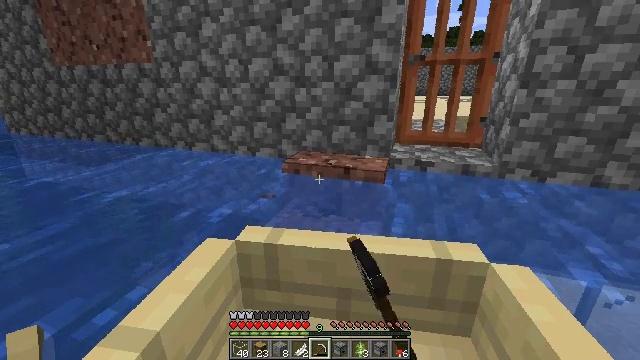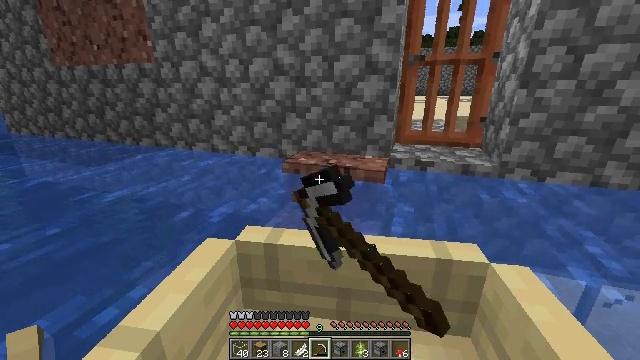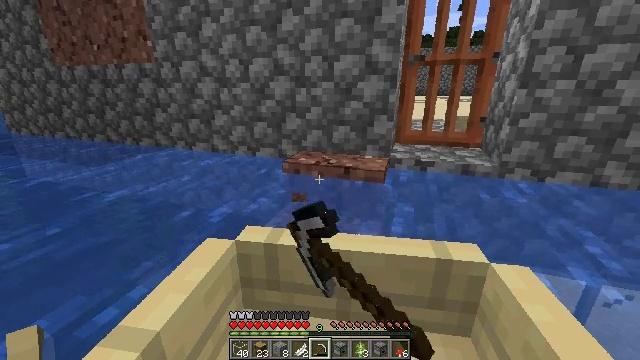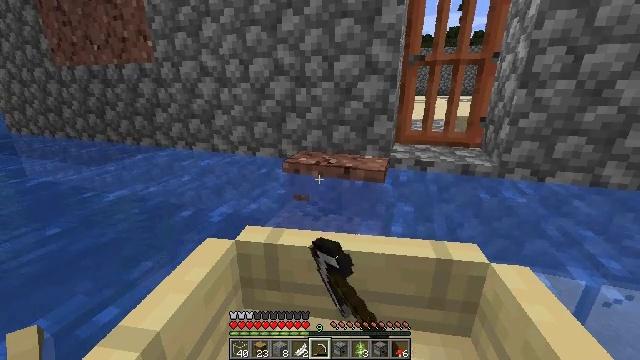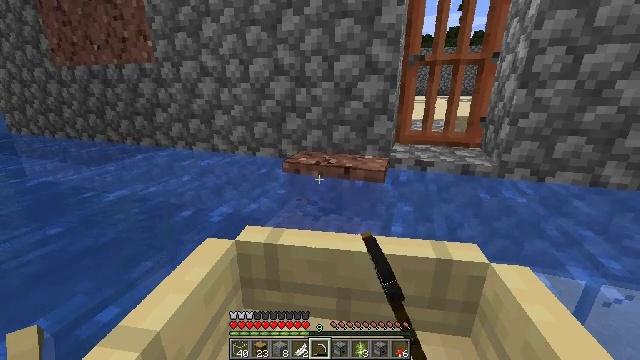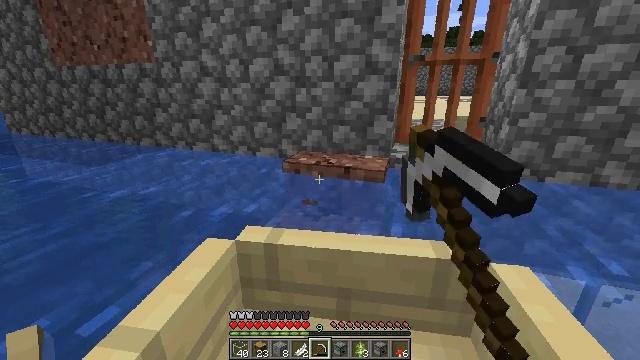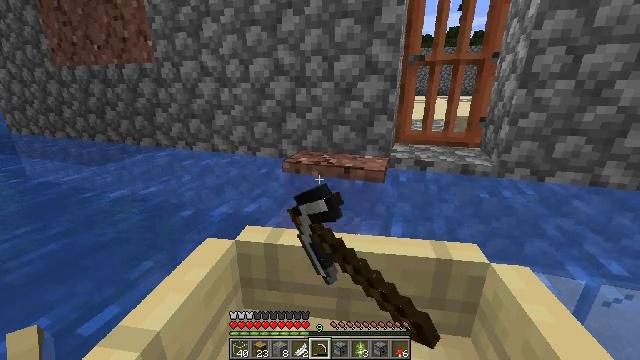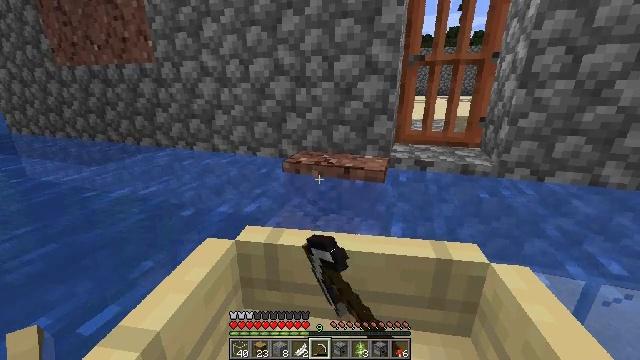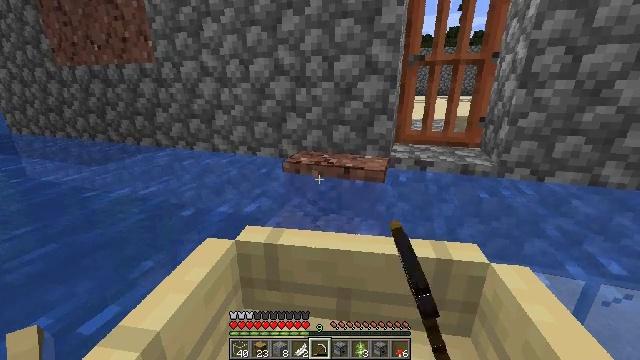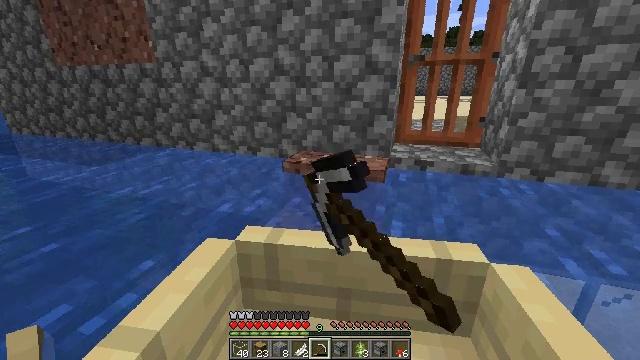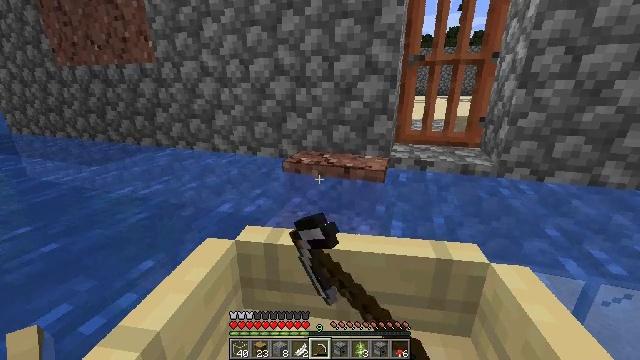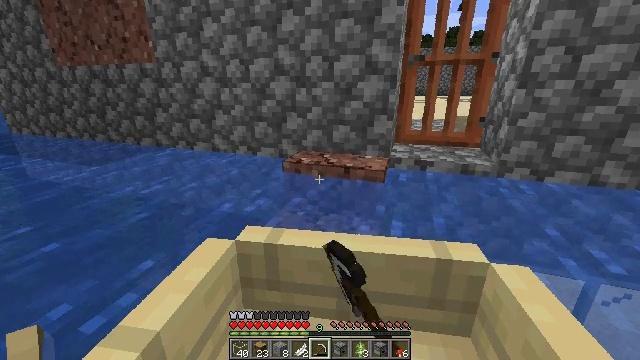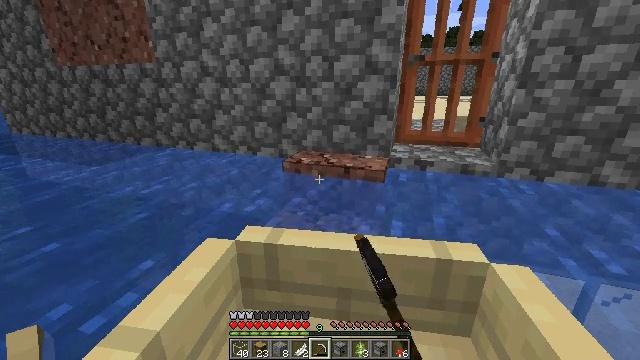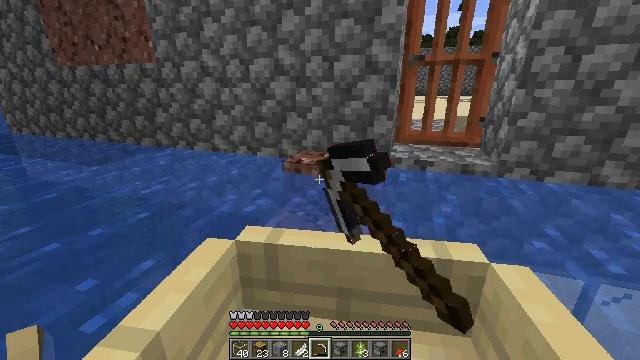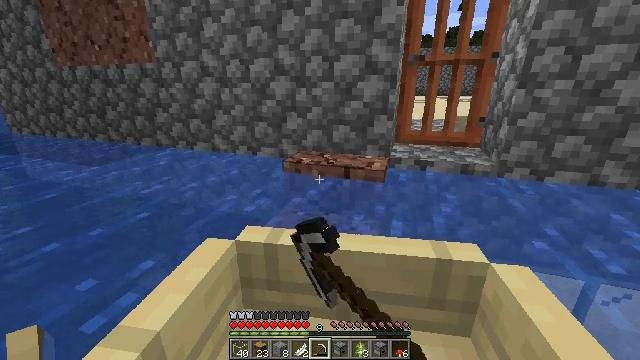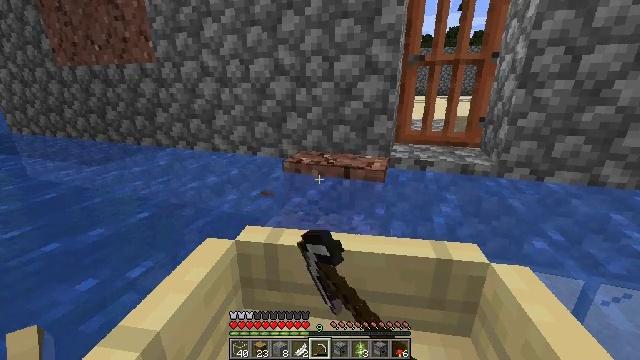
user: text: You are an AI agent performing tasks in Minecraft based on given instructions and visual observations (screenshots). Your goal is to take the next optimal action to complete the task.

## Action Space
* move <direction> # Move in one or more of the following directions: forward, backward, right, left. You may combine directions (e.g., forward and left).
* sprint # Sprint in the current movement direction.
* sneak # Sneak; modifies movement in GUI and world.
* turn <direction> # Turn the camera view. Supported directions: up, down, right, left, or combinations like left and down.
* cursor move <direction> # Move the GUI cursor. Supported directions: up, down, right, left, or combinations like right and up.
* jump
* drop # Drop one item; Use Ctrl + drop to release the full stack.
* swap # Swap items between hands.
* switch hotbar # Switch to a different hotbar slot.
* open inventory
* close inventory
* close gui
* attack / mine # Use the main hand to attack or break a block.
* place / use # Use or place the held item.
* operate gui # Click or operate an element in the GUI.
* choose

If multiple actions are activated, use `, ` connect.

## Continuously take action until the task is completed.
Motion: motion action
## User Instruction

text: Collect granite stairs by holding left button.
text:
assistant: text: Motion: attack / mine
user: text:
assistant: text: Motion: attack / mine
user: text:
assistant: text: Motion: attack / mine
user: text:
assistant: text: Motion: attack / mine
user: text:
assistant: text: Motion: attack / mine
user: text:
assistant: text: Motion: attack / mine
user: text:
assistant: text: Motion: attack / mine
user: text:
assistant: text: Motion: attack / mine
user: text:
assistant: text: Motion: attack / mine
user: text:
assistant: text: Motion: attack / mine
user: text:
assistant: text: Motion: attack / mine
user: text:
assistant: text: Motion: attack / mine
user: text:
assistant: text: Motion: attack / mine
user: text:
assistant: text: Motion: attack / mine
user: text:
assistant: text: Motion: attack / mine
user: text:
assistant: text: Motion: attack / mine
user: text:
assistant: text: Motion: attack / mine
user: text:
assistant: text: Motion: attack / mine
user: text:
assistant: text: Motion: attack / mine
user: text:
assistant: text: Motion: attack / mine
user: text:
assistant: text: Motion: attack / mine
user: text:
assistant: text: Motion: attack / mine
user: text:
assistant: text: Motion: attack / mine
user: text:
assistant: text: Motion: attack / mine
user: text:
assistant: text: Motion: attack / mine
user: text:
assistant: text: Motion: attack / mine
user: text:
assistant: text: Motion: attack / mine
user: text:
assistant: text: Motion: attack / mine
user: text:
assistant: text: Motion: attack / mine
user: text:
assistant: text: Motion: attack / mine